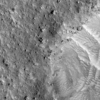
Label: not_dusty